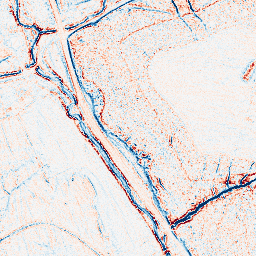
Category: edge_preserving
Decomposition family: anisotropic_diffusion
Decomposition parameters: iterations: 5
kappa: 10
gamma: 0.15
Upsampling method: quartic
Upsampling parameters: scale: 4
Upsampling scale: 4